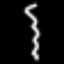
Label: squiggle